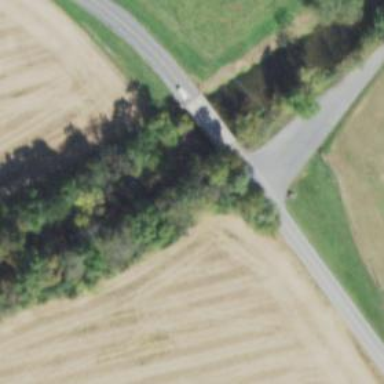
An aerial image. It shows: Tertiary road with bridge.